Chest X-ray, PA view. Patient: 34 years old, sex M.
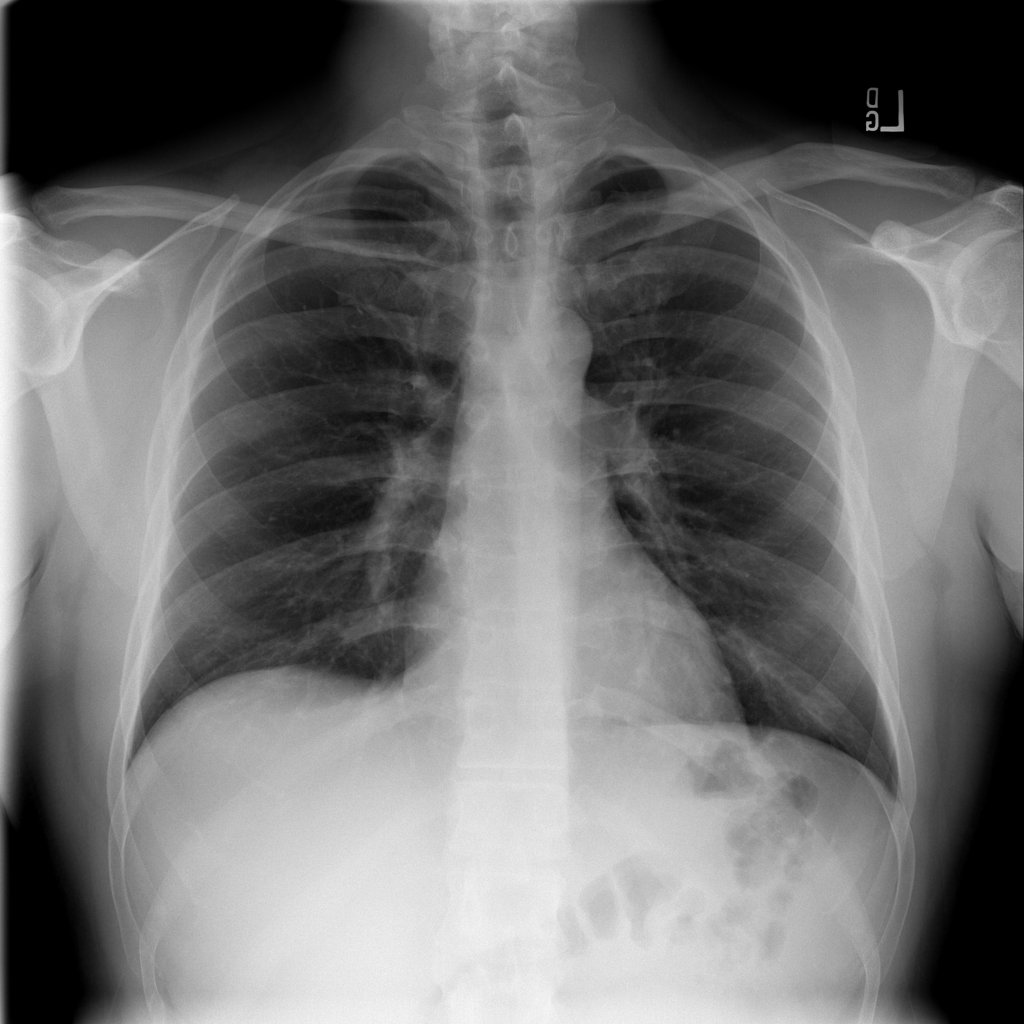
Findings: No Finding